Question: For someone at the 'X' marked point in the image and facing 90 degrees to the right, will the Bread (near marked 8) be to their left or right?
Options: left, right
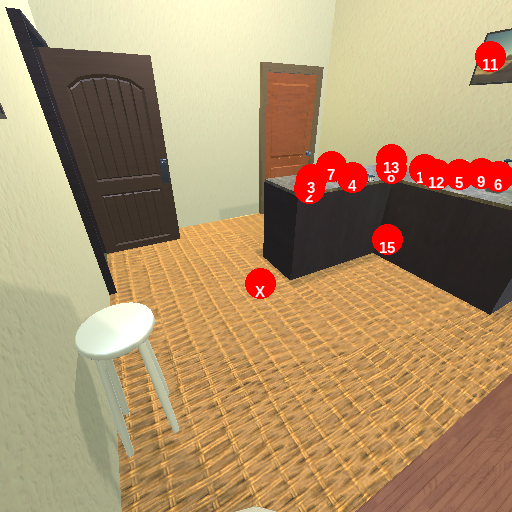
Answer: left